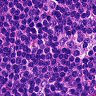
Metastatic tissue present: no